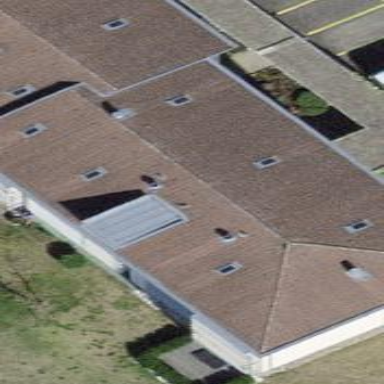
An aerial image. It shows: Building with tiled roof.